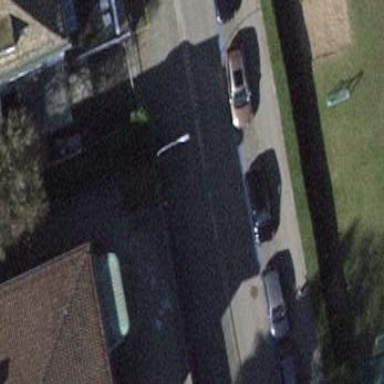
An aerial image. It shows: Parking lane for vehicles.